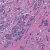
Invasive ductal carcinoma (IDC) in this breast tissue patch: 1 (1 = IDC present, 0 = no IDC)